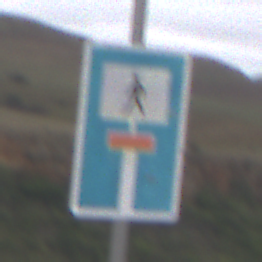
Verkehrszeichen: SackgasseFussgaengerDurchlaessig
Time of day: Midday
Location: Outdoor (Nature)
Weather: Overcast
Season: NotSpecified
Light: Natural